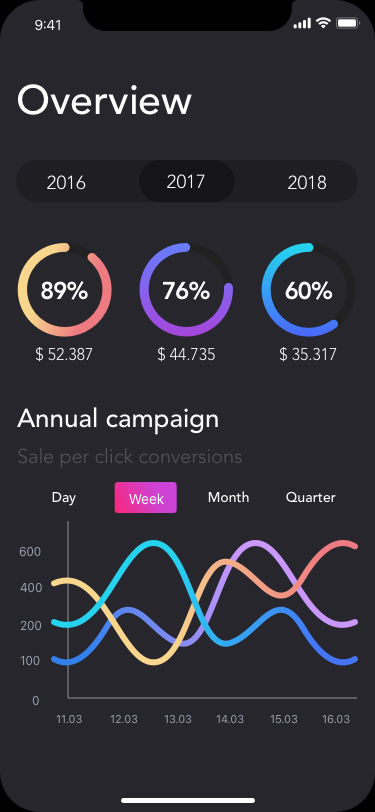
Text in this UI design:
600
400
200
100
0
11.03
12.03
13.03
14.03
15.03
16.03
Annual campaign
Sale per click conversions
89%
$ 52.387
76%
$ 44.735
60%
$ 35.317
Overview